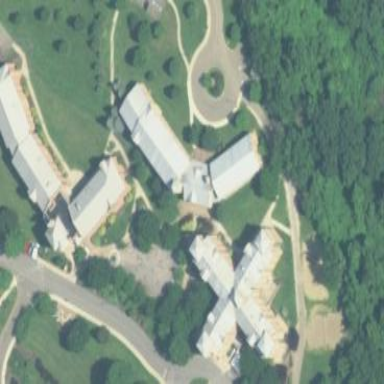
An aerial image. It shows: Dormitory building.